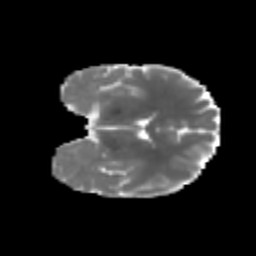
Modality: MD
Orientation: coronal
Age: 21
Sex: female
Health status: healthy